I will show an image sequence of human cooking. I have annotated the images with numbered circles. Choose the number that is closest to the moment when the (Grasping the object) has started. You are a five-time world champion in this game. Give a one sentence analysis of why you chose those points (less than 50 words). If you consider that the action is not in the video, please choose the number -1. Provide your answer at the end in a json file of this format: {"points": []}
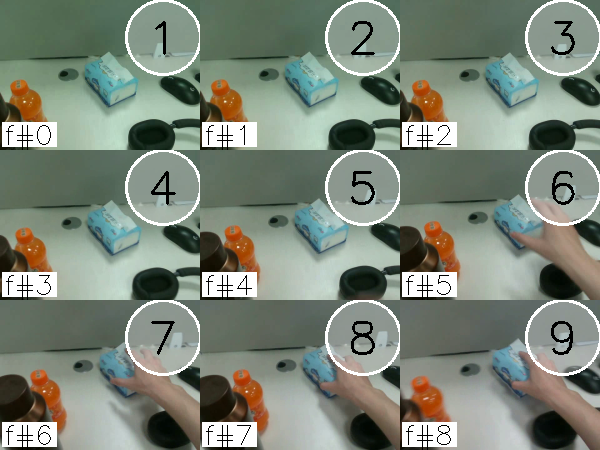
Frame 8 shows the clearest moment of hand-object contact.
{"points": [8]}